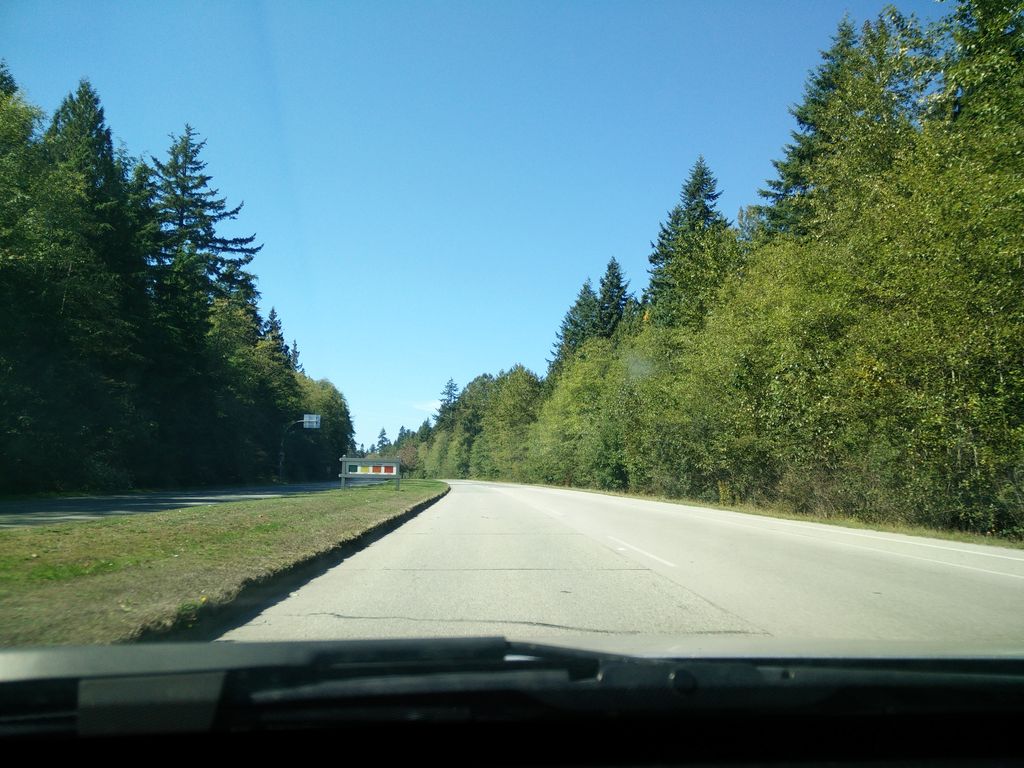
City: vancouver